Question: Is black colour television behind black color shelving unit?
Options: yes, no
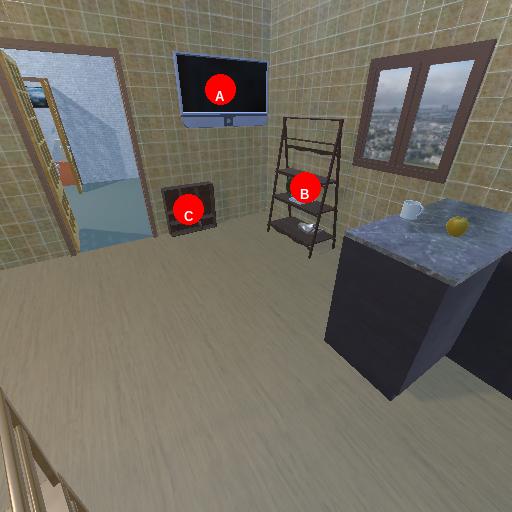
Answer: yes